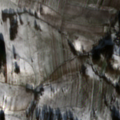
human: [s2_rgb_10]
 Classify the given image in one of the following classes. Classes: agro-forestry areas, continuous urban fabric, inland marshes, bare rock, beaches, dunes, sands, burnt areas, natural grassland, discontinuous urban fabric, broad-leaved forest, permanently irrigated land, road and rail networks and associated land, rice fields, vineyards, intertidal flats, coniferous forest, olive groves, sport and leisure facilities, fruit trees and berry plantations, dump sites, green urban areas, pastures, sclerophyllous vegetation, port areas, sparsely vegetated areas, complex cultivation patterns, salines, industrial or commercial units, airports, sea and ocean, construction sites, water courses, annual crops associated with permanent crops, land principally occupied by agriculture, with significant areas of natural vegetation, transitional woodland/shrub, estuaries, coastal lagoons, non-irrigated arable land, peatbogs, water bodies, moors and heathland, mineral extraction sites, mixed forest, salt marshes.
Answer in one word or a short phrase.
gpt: discontinuous urban fabric, non-irrigated arable land, land principally occupied by agriculture, with significant areas of natural vegetation, coniferous forest